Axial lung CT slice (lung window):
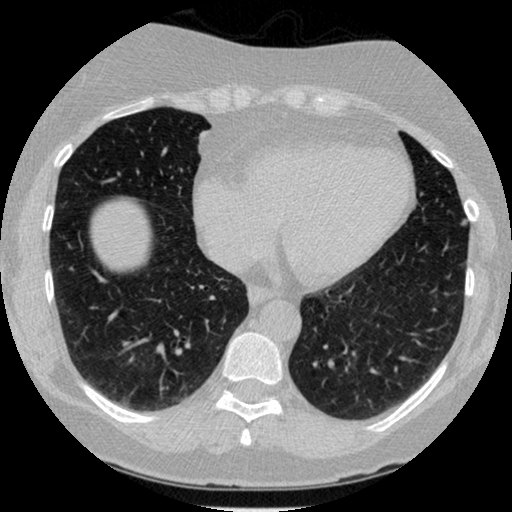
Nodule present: no